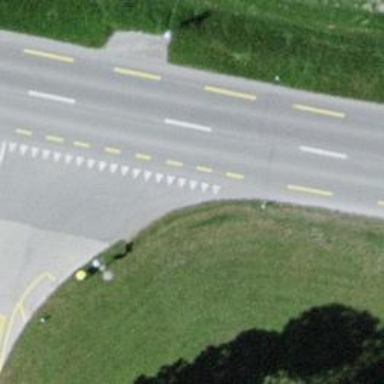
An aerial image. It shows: Bus stop with platform for public transport.